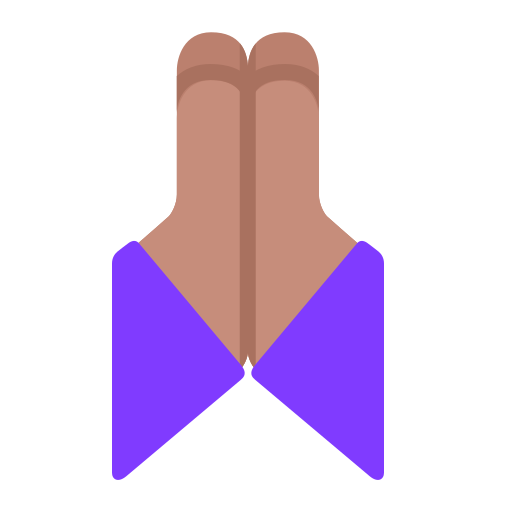
folded hands flat